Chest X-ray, PA view. Patient: 41 years old, sex F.
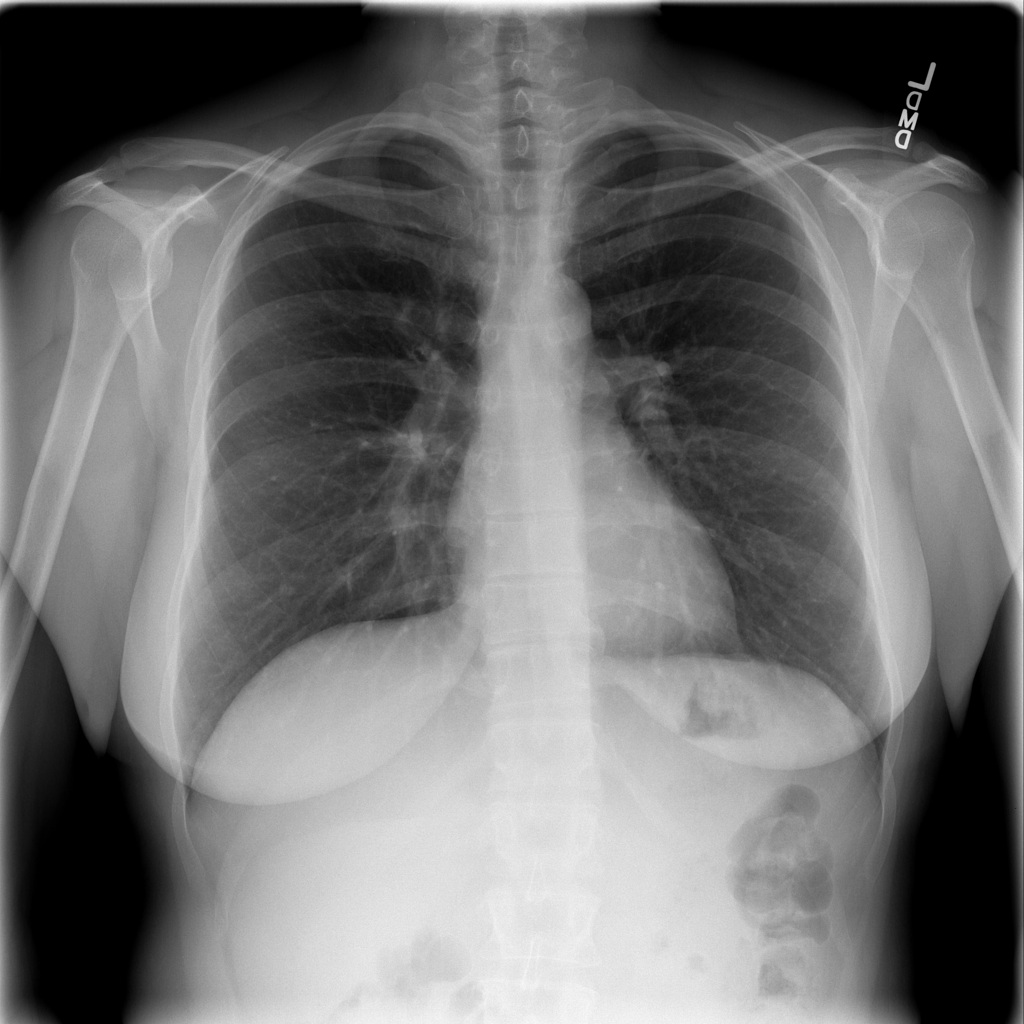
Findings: Nodule, Pleural_Thickening